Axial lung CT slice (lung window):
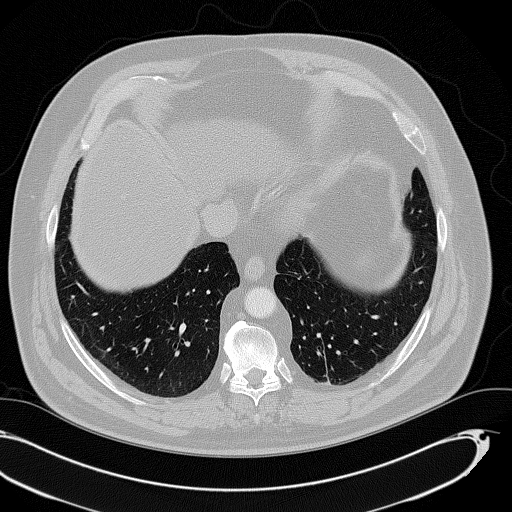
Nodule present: no